Question: I am trying to achieve below. I have created a control as you can see below where I am showing restricted test in textblock initially but as user click on readmore button I have to expand control size according to text inside the text block. Refer below image.

How to achieve this any help? This control will be added in another user control which is collection of this control.
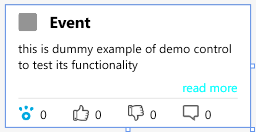
Answer: If you are restricting the text by some means and then adding more text, you can accomplish this with really any panel control. Do not give the panel (or it's parent) a width or height property so that it can grow. Here is an example using a Grid
'''
<Grid>
<Grid.RowDefinitions>
<RowDefinition Height="Auto"/>
<RowDefinition Height="*"/>
<RowDefinition Height="Auto"/>
<RowDefinition Height="Auto"/>
</Grid.RowDefinitions>
<TextBlock Text="Event"/>
<TextBlock Text="{Binding EventSummary}" Grid.Row="1" Visibility="{Binding SummaryVis}"/>
<TextBlock Text="{Binding EventDescription}" Grid.Row="1" Visibility="{Binding DescriptionVis}" />
<HyperlinkButton HorizontalAlignment="Right" Content="read more" Command="{Binding ReadMoreCommand}" />
<!-- Buttons -->
<StackPanel Orientation="Horizontal" />
</Grid>
'''
In the ReadMoreCommand you would change the visibility of the two textblocks
'''
private void ReadMore(object val)
{
DescriptionVis = Visibility.Visible;
SummaryVis = Visibility.Collapsed;
}
'''